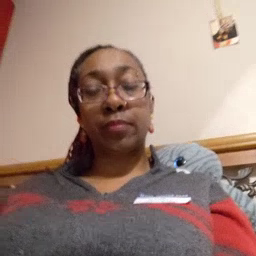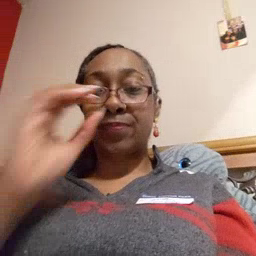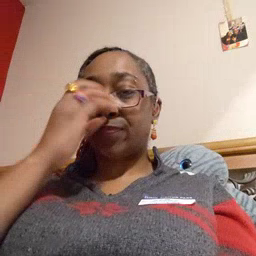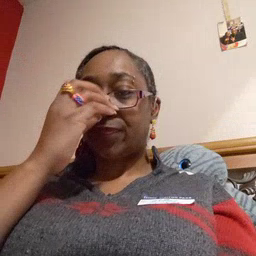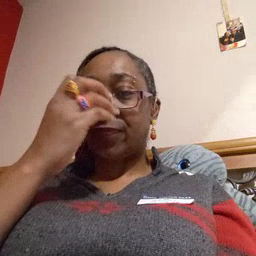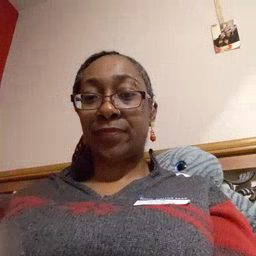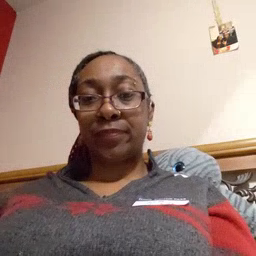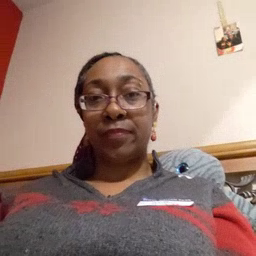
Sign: clown